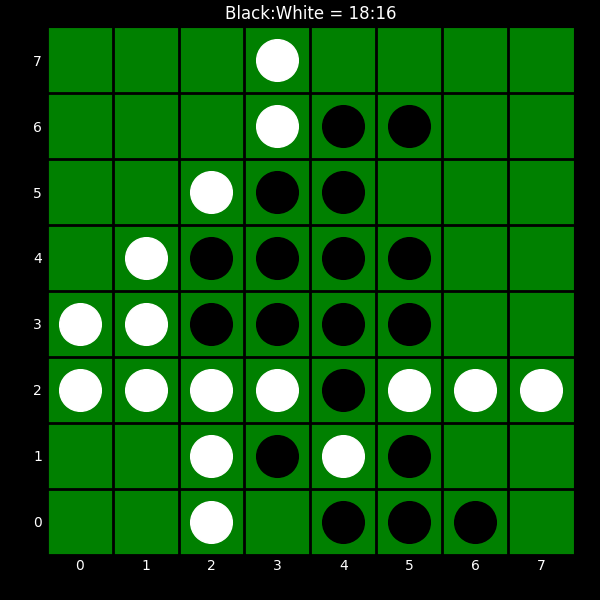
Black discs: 18
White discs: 16